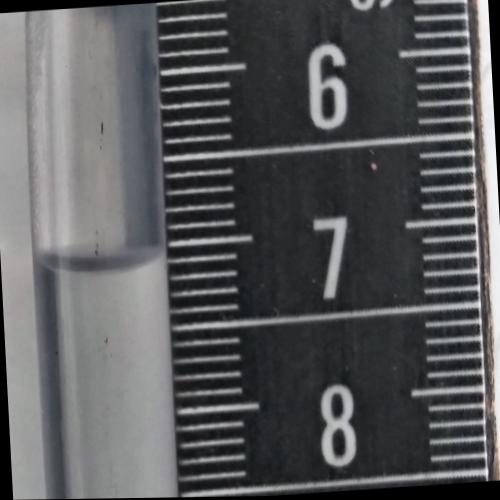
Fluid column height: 7.1 cm